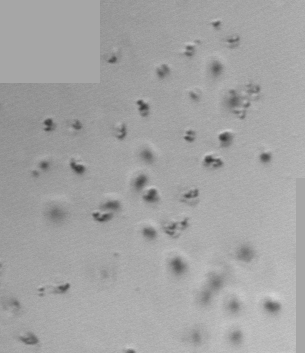
Label: Phaeocystis